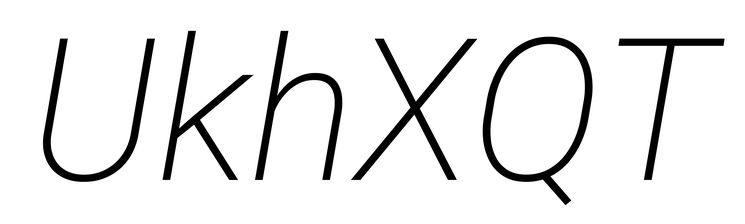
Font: Roboto-Italic_ExtraLight_Italic